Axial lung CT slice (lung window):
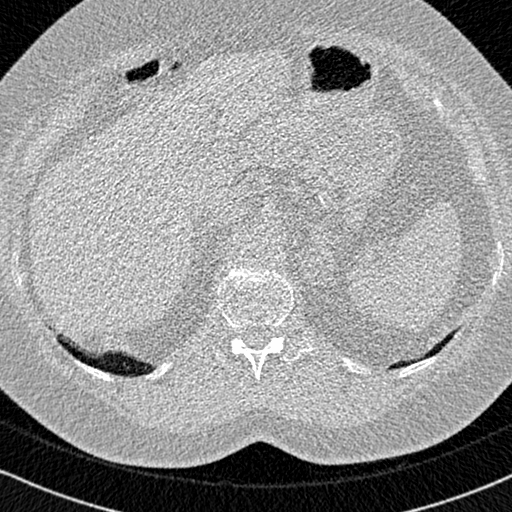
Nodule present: no